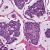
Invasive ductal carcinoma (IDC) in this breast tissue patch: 1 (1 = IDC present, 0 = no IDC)